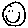
Label: smiley face